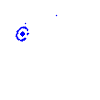
Particle: pion